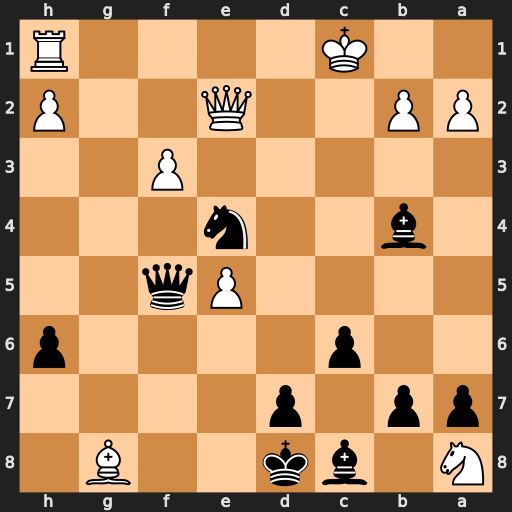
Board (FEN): N1bk2B1/pp1p4/2p4p/4Pq2/1b2n3/5P2/PP2Q2P/2K4R
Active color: b
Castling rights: -
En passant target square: -
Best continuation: Nd2 Qxd2 Bxd2+